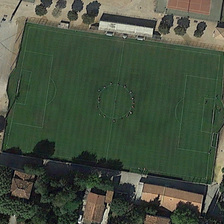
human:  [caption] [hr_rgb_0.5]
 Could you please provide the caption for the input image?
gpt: many people are in a playground near several buildings and some green trees .

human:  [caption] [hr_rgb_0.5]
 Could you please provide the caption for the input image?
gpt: many people are in a playground near several buildings and some green trees .

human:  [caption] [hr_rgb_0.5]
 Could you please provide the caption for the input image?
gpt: many people are in a playground near several buildings and some green trees .

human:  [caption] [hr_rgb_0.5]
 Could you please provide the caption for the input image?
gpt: many people are in a playground near several buildings and some green trees .

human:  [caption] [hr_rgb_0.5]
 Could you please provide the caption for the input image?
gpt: many people are in a playground near several buildings and some green trees .